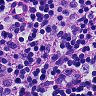
Metastatic tissue present: no